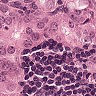
Metastatic tissue present: yes